Question: i have created a 'listview' contains multiple items, and i added a border to those items so it would look like this:

because of this customized border the original blink of an item get blocked so it doesn't appear, and i've tried to add a blink through animation but there is too much delay and too much work on the main thread, i also used animation inside threads but it is the same with the delay thing, which force me to forget about animation so is there anyway that i can make the item blink when its clicked without using animation or with using it but in an efficient way and by the way i used blink animation inside my 'onItemClickListener' you can find it in the code below:
'onItemClickListener' that handle the blink:
'''
dataList.setOnItemClickListener(new OnItemClickListener() {
@Override
public void onItemClick(AdapterView<?> arg0, final View arg1,
final int arg2, long arg3) {
// TODO Auto-generated method stub
tvWarningNoEmp.setVisibility(View.GONE);
// adding blink
final Animation animation = new AlphaAnimation(
1, 0); // Change
// alpha
// from
// fully
// visible
// to
// invisible
animation.setDuration(100); // duration - half a
// second
animation
.setInterpolator(new LinearInterpolator()); // do
// not
// alter
// animation
// rate
animation.setRepeatCount(Animation.INFINITE); // Repeat
// animation
// infinitely
animation.setRepeatMode(Animation.REVERSE);
arg1.startAnimation(animation);
// blink one time timer
new CountDownTimer(100, 100) {// CountDownTimer(edittext1.getText()+edittext2.getText())
// also parse it to long
public void onTick(long millisUntilFinished) {
// here you can have your logic to set text to
// edittext
}
public void onFinish() {
arg1.clearAnimation();
}
}.start();
// set margins for tickets buttons
LinearLayout.LayoutParams params = new LinearLayout.LayoutParams(
LayoutParams.WRAP_CONTENT,
LayoutParams.WRAP_CONTENT);
params.setMargins(0, 0, 30, 0);
bAssign.setLayoutParams(params);
LinearLayout.LayoutParams paramsO = new LinearLayout.LayoutParams(
LayoutParams.WRAP_CONTENT,
LayoutParams.WRAP_CONTENT);
paramsO.setMargins(110, 0, 0, 0);
bEmpChat.setLayoutParams(paramsO);
noEmpLayout.setVisibility(LinearLayout.GONE);
empLayout.setVisibility(LinearLayout.VISIBLE);
Employee item = adapter.getItem(arg2);
ivEmpIcon.setBackgroundResource(R.drawable.free);
tvEmpName.setText(" " + item.getEmpName());
tvEmpDetails.setText(" " + item.getEmpDetails());
empLongitude = item.getEmpLongitude();
empLatitude = item.getEmpLatitude();
CameraPosition cameraPosition = new CameraPosition.Builder()
.target(new LatLng(empLatitude, empLongitude))
.zoom(15).build();
googleEmpMap.animateCamera(CameraUpdateFactory
.newCameraPosition(cameraPosition));
MarkerOptions marker = new MarkerOptions().position(
new LatLng(empLatitude, empLongitude)).title(
tvEmpName.getText().toString());
marker.icon(BitmapDescriptorFactory
.defaultMarker(BitmapDescriptorFactory.HUE_RED));
googleEmpMap.addMarker(marker);
// based on item add info to intent
// hide button directions
bEmpDirections.setVisibility(View.GONE);
// current address
Geocoder geocoder;
List<Address> addresses;
geocoder = new Geocoder(getApplicationContext(), Locale
.getDefault());
try {
addresses = geocoder.getFromLocation(empLatitude,
empLongitude, 1);
String street = addresses.get(0).getAddressLine(0);
String state = addresses.get(0).getAdminArea();
String country = addresses.get(0).getCountryName();
tvEmpCurrentAdd.setText(" " + country + "-" + state
+ "-" + street + " st.");
} catch (IOException e) {
// TODO Auto-generated catch block
e.printStackTrace();}
}
});
'''
ListView Layout:
'''
<?xml version="1.0" encoding="utf-8"?>
<LinearLayout xmlns:android="http://schemas.android.com/apk/res/android"
android:layout_width="match_parent"
android:layout_height="match_parent"
android:background="@drawable/redborder" >
<LinearLayout
android:layout_width="match_parent"
android:layout_height="wrap_content"
android:orientation="vertical" >
<LinearLayout
android:layout_width="match_parent"
android:layout_height="wrap_content"
>
<Button
android:id="@+id/btnBack"
android:layout_width="30dp"
android:layout_height="30dp"
android:layout_marginLeft="10dp"
android:layout_marginTop="5dp"
android:background="@drawable/back" />
<TextView
android:id="@+id/tvWarningNoEmp"
android:layout_width="wrap_content"
android:layout_height="wrap_content"
android:text="choose an employee from here to assign this problem to!"
android:textColor="#FF0000"
android:layout_marginLeft="400dp"
android:visibility="gone"/>
</LinearLayout>
<LinearLayout
android:layout_width="match_parent"
android:layout_height="match_parent"
android:orientation="horizontal" >
<LinearLayout
android:layout_width="match_parent"
android:layout_height="match_parent"
android:layout_marginBottom="40dp"
android:layout_marginLeft="10dp"
android:layout_marginRight="10dp"
android:layout_marginTop="10dp"
android:layout_weight="2"
android:background="@drawable/pepsiborder"
android:orientation="vertical" >
<LinearLayout
android:layout_width="match_parent"
android:layout_height="wrap_content"
android:layout_marginLeft="10dp"
android:layout_marginRight="10dp"
android:layout_marginTop="10dp"
android:background="@drawable/blueborder"
android:orientation="horizontal"
android:padding="10dp" >
<ImageView
android:id="@+id/TicketIcon"
android:layout_width="60dp"
android:layout_height="60dp"
android:layout_gravity="center_vertical"
android:layout_weight="0.1" />
<LinearLayout
android:layout_width="fill_parent"
android:layout_height="fill_parent"
android:layout_weight="0.7"
android:gravity="center_vertical"
android:orientation="vertical" >
<TextView
android:id="@+id/ticketCat"
android:layout_width="wrap_content"
android:layout_height="wrap_content"
android:layout_gravity="center_vertical"
android:layout_marginLeft="7dp"
android:gravity="center_vertical"
android:textColor="#D3D9FF"
android:textSize="17sp" />
</LinearLayout>
</LinearLayout>
<fragment
android:id="@+id/ticketMap"
android:name="com.google.android.gms.maps.MapFragment"
android:layout_width="match_parent"
android:layout_height="200dp"
android:layout_marginBottom="10dp"
android:layout_marginLeft="10dp"
android:layout_marginRight="10dp"
android:layout_marginTop="10dp" />
<ScrollView
android:layout_width="wrap_content"
android:layout_height="wrap_content" >
<LinearLayout
android:layout_width="match_parent"
android:layout_height="wrap_content"
android:layout_marginBottom="10dp"
android:layout_marginLeft="10dp"
android:layout_marginRight="10dp"
android:orientation="vertical" >
<LinearLayout
android:layout_width="wrap_content"
android:layout_height="wrap_content" >
<TextView
android:id="@+id/textView2"
android:layout_width="wrap_content"
android:layout_height="wrap_content"
android:text="State:"
android:textAppearance="?android:attr/textAppearanceMedium"
android:textColor="#D3D9FF" />
<TextView
android:id="@+id/ticketState"
android:layout_width="wrap_content"
android:layout_height="wrap_content"
android:text=""
android:textColor="#D3D9FF" />
</LinearLayout>
<LinearLayout
android:layout_width="wrap_content"
android:layout_height="wrap_content" >
<TextView
android:id="@+id/textView1"
android:layout_width="wrap_content"
android:layout_height="wrap_content"
android:text="Ticket No:"
android:textAppearance="?android:attr/textAppearanceMedium"
android:textColor="#D3D9FF" />
<TextView
android:id="@+id/ticketNo"
android:layout_width="wrap_content"
android:layout_height="wrap_content"
android:text=""
android:textColor="#D3D9FF" />
</LinearLayout>
<LinearLayout
android:layout_width="wrap_content"
android:layout_height="wrap_content" >
<TextView
android:id="@+id/textView12"
android:layout_width="wrap_content"
android:layout_height="wrap_content"
android:text="Report Date:"
android:textAppearance="?android:attr/textAppearanceMedium"
android:textColor="#D3D9FF" />
<TextView
android:id="@+id/ticketReportDate"
android:layout_width="wrap_content"
android:layout_height="wrap_content"
android:text=""
android:textColor="#D3D9FF" />
</LinearLayout>
<TextView
android:id="@+id/textView13"
android:layout_width="wrap_content"
android:layout_height="wrap_content"
android:text="Details:"
android:textAppearance="?android:attr/textAppearanceMedium"
android:textColor="#D3D9FF" />
<TextView
android:id="@+id/ticketDetails"
android:layout_width="wrap_content"
android:layout_height="wrap_content"
android:text=""
android:textColor="#D3D9FF" />
</LinearLayout>
</ScrollView>
<LinearLayout
android:id="@+id/llBtn"
android:layout_width="match_parent"
android:layout_height="wrap_content"
android:layout_gravity="bottom"
android:layout_marginBottom="10dp"
android:layout_marginTop="170dp"
android:layout_marginLeft="10dp"
android:layout_marginRight="10dp"
android:background="@drawable/blueborder"
android:orientation="horizontal"
android:padding="10dp" >
<Button
android:id="@+id/btnTicketDirections"
android:layout_width="match_parent"
android:layout_height="30dp"
android:layout_weight="1"
android:background="@drawable/directions" />
<Button
android:id="@+id/btnSolve"
android:layout_width="match_parent"
android:layout_height="30dp"
android:layout_weight="1"
android:background="@drawable/solve" />
<Button
android:id="@+id/btnOther"
android:layout_width="match_parent"
android:layout_height="30dp"
android:layout_weight="1"
android:background="@drawable/other" />
</LinearLayout>
</LinearLayout>
<LinearLayout
android:id="@+id/llListView"
android:layout_width="match_parent"
android:layout_height="match_parent"
android:layout_marginBottom="40dp"
android:layout_marginLeft="10dp"
android:layout_marginRight="10dp"
android:layout_marginTop="10dp"
android:layout_weight="2"
android:background="@drawable/pepsiborder"
android:orientation="vertical" >
<TextView
android:id="@+id/textView124"
android:layout_width="match_parent"
android:layout_height="wrap_content"
android:textColor="#D3D9FF"
android:text="Free Employees"
android:textSize="30sp"
android:gravity="left"
android:layout_marginLeft="10dp"
android:layout_marginTop="10dp"
android:textAppearance="?android:attr/textAppearanceLarge" />
<LinearLayout
android:layout_width="match_parent"
android:layout_height="match_parent"
android:orientation="vertical"
android:layout_marginLeft="20dp"
>
<ListView
android:id="@+id/listTic"
android:layout_width="match_parent"
android:layout_height="match_parent"
android:layout_marginRight="5dp"
android:layout_marginTop="20dp"
android:divider="@android:color/transparent"
android:dividerHeight="10dp" >
</ListView>
</LinearLayout>
</LinearLayout>
<LinearLayout
android:layout_width="match_parent"
android:layout_height="match_parent"
android:layout_marginBottom="10dp"
android:layout_marginLeft="10dp"
android:layout_marginRight="10dp"
android:layout_marginTop="10dp"
android:layout_weight="2"
android:id="@+id/noempLayout"
android:background="@android:color/transparent"
android:orientation="vertical" >
<TextView
android:text="Please select free Employee to handle this problem!"
android:layout_width="wrap_content"
android:layout_height="wrap_content"
android:layout_gravity="center"
android:gravity="center"
android:layout_marginTop="300dp"
/>
</LinearLayout>
<LinearLayout
android:layout_width="match_parent"
android:layout_height="match_parent"
android:layout_marginBottom="40dp"
android:layout_marginLeft="10dp"
android:layout_marginRight="10dp"
android:layout_marginTop="10dp"
android:layout_weight="2"
android:id="@+id/empLayout"
android:background="@drawable/pepsiborder"
android:orientation="vertical" >
<LinearLayout
android:layout_width="match_parent"
android:layout_height="wrap_content"
android:layout_marginLeft="10dp"
android:layout_marginRight="10dp"
android:layout_marginTop="10dp"
android:background="@drawable/blueborder"
android:orientation="horizontal"
android:padding="10dp" >
<ImageView
android:id="@+id/empIcon"
android:layout_width="60dp"
android:layout_height="60dp"
android:layout_gravity="center_vertical"
android:layout_weight="0.1" />
<LinearLayout
android:layout_width="fill_parent"
android:layout_height="fill_parent"
android:layout_weight="0.7"
android:gravity="center_vertical"
android:orientation="vertical" >
<TextView
android:id="@+id/empName"
android:layout_width="wrap_content"
android:layout_height="wrap_content"
android:layout_gravity="center_vertical"
android:layout_marginLeft="7dp"
android:gravity="center_vertical"
android:textColor="#D3D9FF"
android:textSize="17sp" />
</LinearLayout>
</LinearLayout>
<fragment
android:id="@+id/empMap"
android:name="com.google.android.gms.maps.MapFragment"
android:layout_width="match_parent"
android:layout_height="200dp"
android:layout_marginBottom="10dp"
android:layout_marginLeft="10dp"
android:layout_marginRight="10dp"
android:layout_marginTop="10dp" />
<LinearLayout
android:layout_width="match_parent"
android:layout_height="wrap_content"
android:layout_marginBottom="10dp"
android:layout_marginLeft="10dp"
android:layout_marginRight="10dp"
android:orientation="vertical" >
<LinearLayout
android:layout_width="wrap_content"
android:layout_height="wrap_content" >
<TextView
android:id="@+id/textView33"
android:layout_width="wrap_content"
android:layout_height="wrap_content"
android:text="Current Address:"
android:textAppearance="?android:attr/textAppearanceMedium"
android:textColor="#D3D9FF" />
<TextView
android:id="@+id/empAddress"
android:layout_width="wrap_content"
android:layout_height="wrap_content"
android:text=""
android:textColor="#D3D9FF" />
</LinearLayout>
<LinearLayout
android:layout_width="wrap_content"
android:layout_height="wrap_content" >
<TextView
android:id="@+id/textView22"
android:layout_width="wrap_content"
android:layout_height="wrap_content"
android:text="Details:"
android:textAppearance="?android:attr/textAppearanceMedium"
android:textColor="#D3D9FF" />
<TextView
android:id="@+id/empDetails"
android:layout_width="wrap_content"
android:layout_height="wrap_content"
android:text=""
android:textColor="#D3D9FF" />
</LinearLayout>
</LinearLayout>
<LinearLayout
android:id="@+id/llBtn2"
android:layout_width="match_parent"
android:layout_height="wrap_content"
android:layout_gravity="bottom"
android:layout_marginTop="220dp"
android:layout_marginBottom="10dp"
android:layout_marginLeft="10dp"
android:layout_marginRight="10dp"
android:background="@drawable/blueborder"
android:orientation="horizontal"
android:padding="10dp" >
<Button
android:id="@+id/btnEmpDirections"
android:layout_width="30dp"
android:layout_height="30dp"
android:layout_weight="1"
android:layout_gravity="center"
android:background="@drawable/directions" />
<Button
android:id="@+id/btnEmpChat"
android:layout_width="30dp"
android:layout_height="30dp"
android:layout_weight="1"
android:layout_gravity="center"
android:background="@drawable/chat" />
<Button
android:id="@+id/btnEmpAssign"
android:layout_width="30dp"
android:layout_height="30dp"
android:layout_weight="1"
android:layout_gravity="center"
android:background="@drawable/assign" />
</LinearLayout>
</LinearLayout>
</LinearLayout>
</LinearLayout>
</LinearLayout>
'''
ListView Item Layout:
'''
<?xml version="1.0" encoding="utf-8"?>
<LinearLayout xmlns:android="http://schemas.android.com/apk/res/android"
android:layout_width="280dp"
android:layout_height="90dp"
android:orientation="horizontal"
android:background="@drawable/border"
android:layout_marginTop="10dp"
android:padding="10dp"
>
<ImageView
android:id="@+id/imgIcon"
android:layout_width="60dp"
android:layout_height="60dp"
android:layout_weight="0.1"
android:gravity="center_vertical"
/>
<LinearLayout
android:layout_width="fill_parent"
android:layout_height="fill_parent"
android:orientation="vertical"
android:layout_weight="0.7"
android:gravity="center_vertical"
>
<TextView
android:id="@+id/txtTitle"
android:layout_width="wrap_content"
android:layout_height="wrap_content"
android:gravity="center_vertical"
android:textSize="17sp"
android:textColor="#D3D9FF"
android:layout_gravity="center_vertical"
android:layout_marginLeft="7dp"
/>
<TextView
android:id="@+id/txtTitle1"
android:layout_width="wrap_content"
android:layout_height="wrap_content"
android:gravity="center_vertical"
android:layout_gravity="center_vertical"
android:textSize="13sp"
android:textColor="#D3D9FF"
android:layout_marginLeft="7dp"
/>
</LinearLayout>
</LinearLayout>
'''
Border.xml:
'''
<?xml version="1.0" encoding="utf-8"?>
<shape xmlns:android="http://schemas.android.com/apk/res/android"
android:shape="rectangle"
>
<stroke
android:width="2dip"
android:color="#8D8D8D" />
<corners android:radius="10dip"/>
<solid android:color="#464A4F" />
</shape>
'''
any help is truly appreciated.
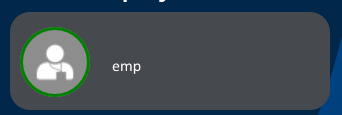
Answer: well i figure out how to reduce the delay and add blink effect without using animation and some how it worked for me and there is no more delay, what i did is I've changed the list's linear layouts to relative and that reduced the amount of nested layouts significantly then i added this method:
'''
private void blink(final View v){
final Handler handler = new Handler();
new Thread(new Runnable() {
@Override
public void run() {
int timeToBlink = 1000; //in milissegunds
try{Thread.sleep(timeToBlink);}catch (Exception e) {}
handler.post(new Runnable() {
@Override
public void run() {
if(v == View.VISIBLE){
v.setVisibility(View.INVISIBLE);
}else{
v.setVisibility(View.VISIBLE);
}
blink();
}
});
}
}).start();
'''
then i used it inside 'onItemClickListener()' --> 'blink(arg1);'
worked perfectly for me, also getting the current address was taking too much so i used Async so now there is no delay at all:
Async used as an inner class:
'''
private class LongOperation extends AsyncTask<String, Void, String> {
String all;
@Override
protected String doInBackground(String... params) {
// current address
Geocoder geocoder;
List<Address> addresses;
geocoder = new Geocoder(getApplicationContext(), Locale
.getDefault());
try {
addresses = geocoder.getFromLocation(empLatitude,
empLongitude, 1);
String street = addresses.get(0).getAddressLine(0);
String state = addresses.get(0).getAdminArea();
String country = addresses.get(0).getCountryName();
all="" + country + "-" + state
+ "-" + street + " st.";
} catch (IOException e) {
// TODO Auto-generated catch block
e.printStackTrace();}
return all;
}
@Override
protected void onPostExecute(String result) {
tvEmpCurrentAdd.setText(all);
}
@Override
protected void onPreExecute() {}
@Override
protected void onProgressUpdate(Void... values) {}
}
'''
and then i called it inside 'onItemClickListener':
'new LongOperation().execute()';
hope this will help others that had simillar problem.